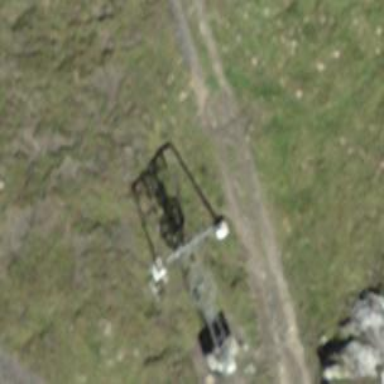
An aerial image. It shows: Pylon used for aerialway.